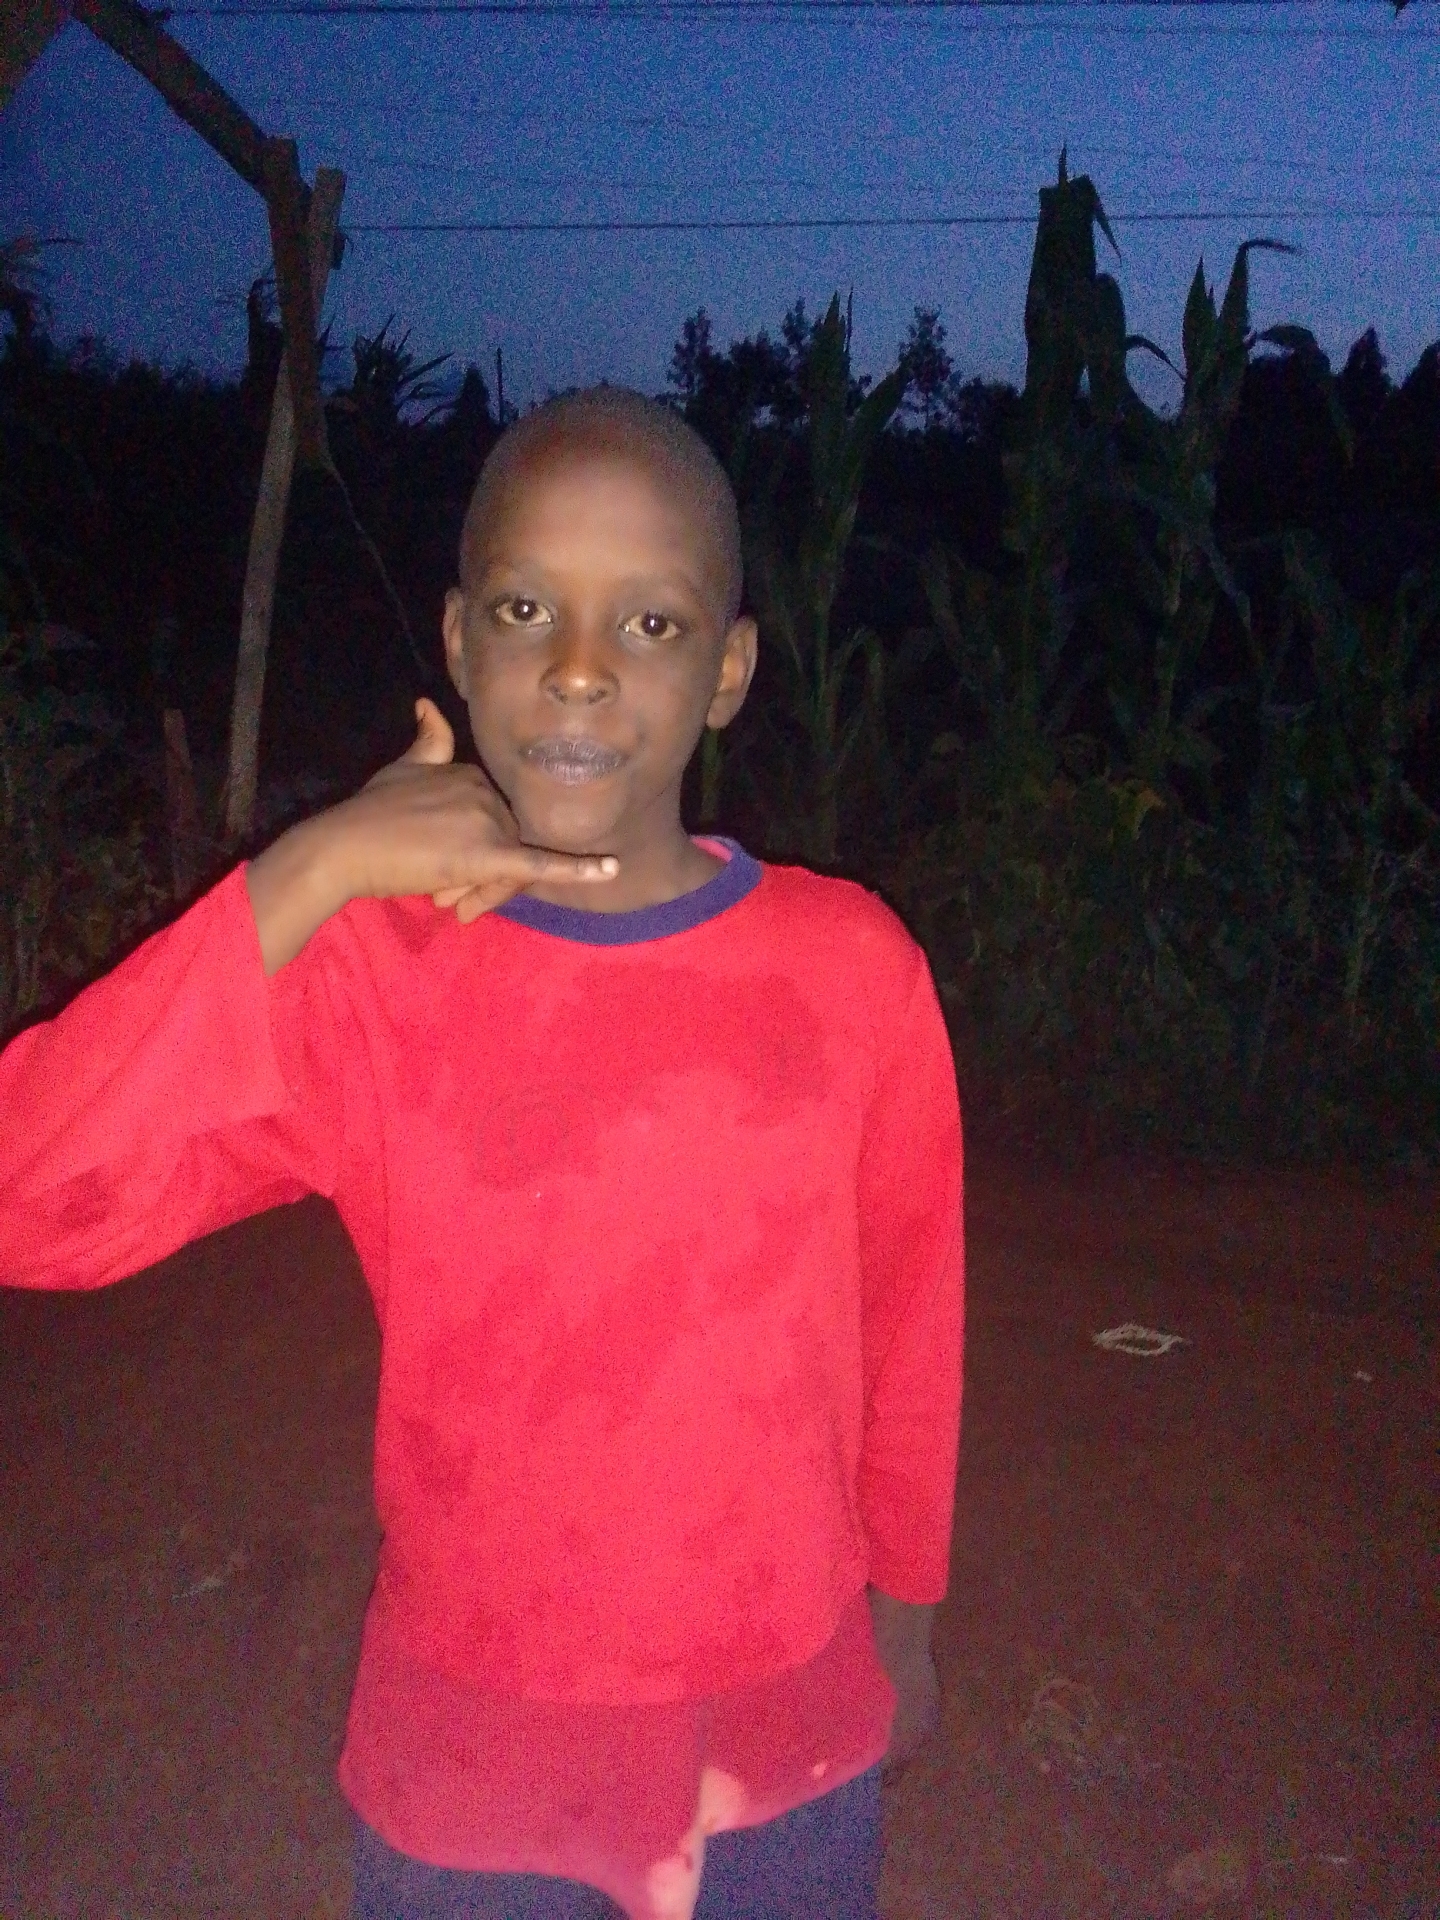
Label: noise